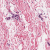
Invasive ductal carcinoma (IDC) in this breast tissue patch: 0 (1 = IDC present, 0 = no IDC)